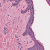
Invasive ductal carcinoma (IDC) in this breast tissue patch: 0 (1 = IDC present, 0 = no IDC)